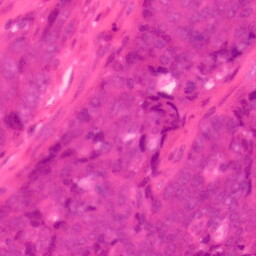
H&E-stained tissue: Colon